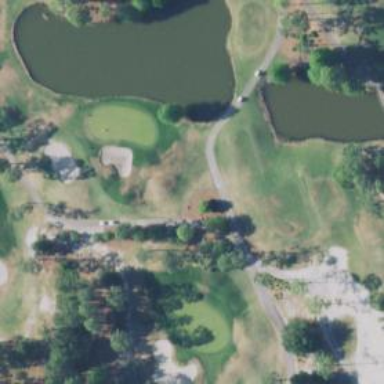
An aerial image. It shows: Path designated for golf carts.